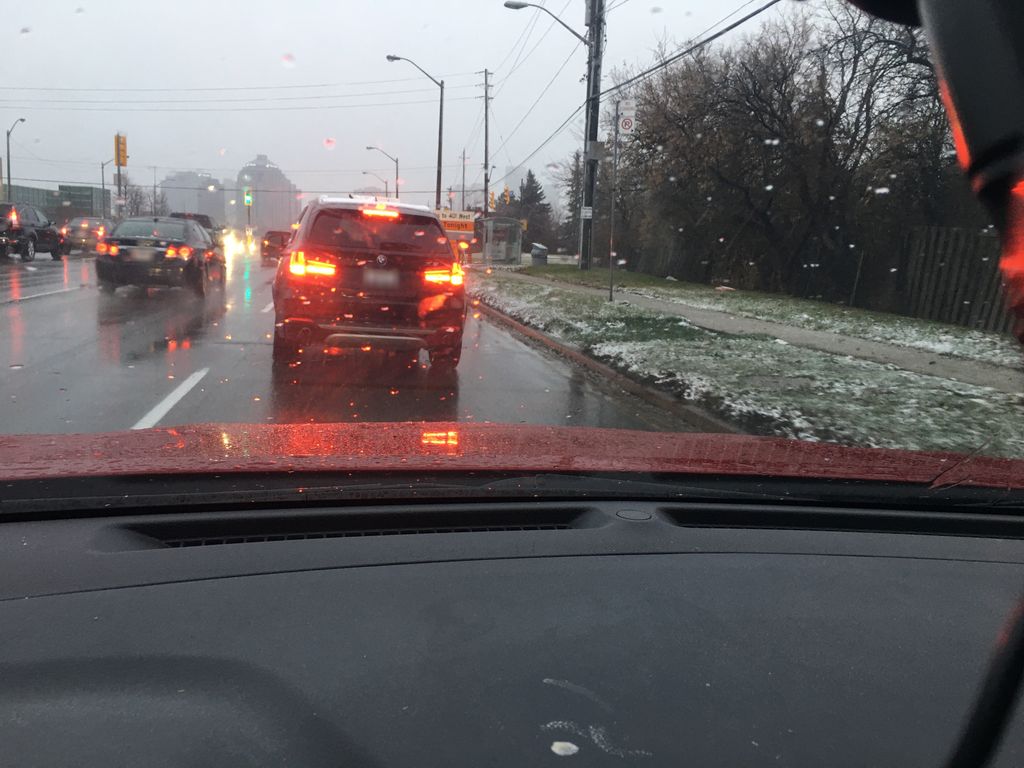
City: toronto